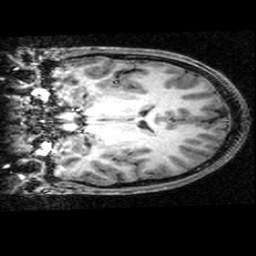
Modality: T1w
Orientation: coronal
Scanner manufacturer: ge
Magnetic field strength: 3 T
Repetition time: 0.01222 s
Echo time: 0.005176 s